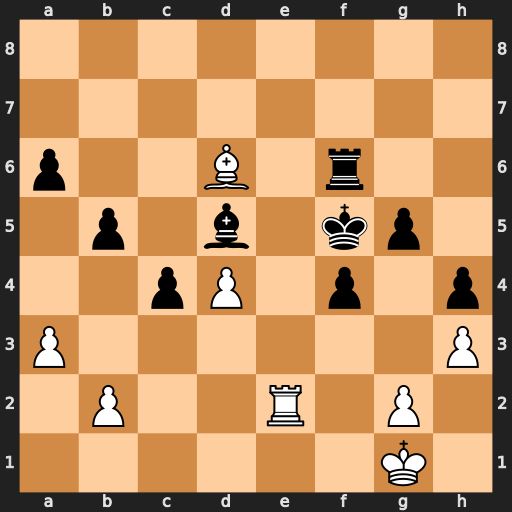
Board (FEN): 8/8/p2B1r2/1p1b1kp1/2pP1p1p/P6P/1P2R1P1/6K1
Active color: w
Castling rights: -
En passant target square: -
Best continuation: Re5+ Kg6 Rxd5